Question: What day is today?
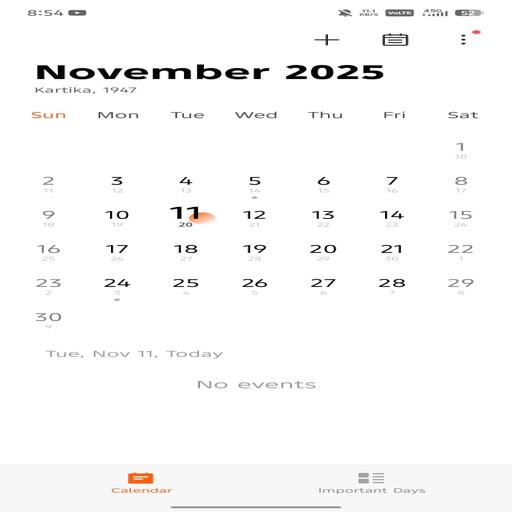
Answer: Tuesday, Nov 11